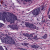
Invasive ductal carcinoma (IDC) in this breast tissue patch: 0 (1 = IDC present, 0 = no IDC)